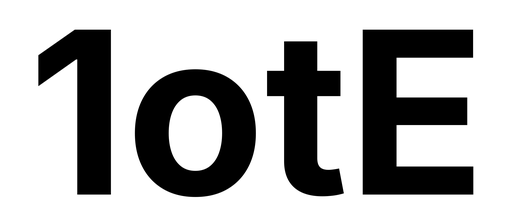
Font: Inter_Bold